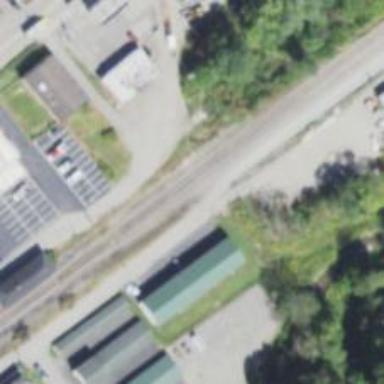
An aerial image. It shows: Railway siding with rails.